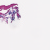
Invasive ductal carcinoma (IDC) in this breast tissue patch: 0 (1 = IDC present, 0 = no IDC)